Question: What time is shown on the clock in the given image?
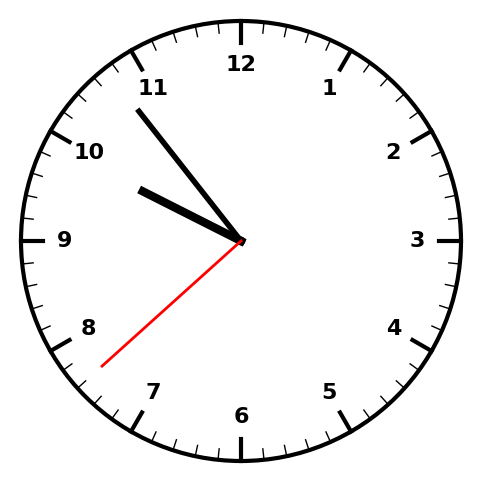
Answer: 09:53:38